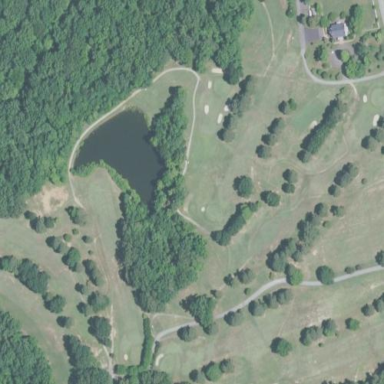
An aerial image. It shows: Golf course surrounded by greenery.